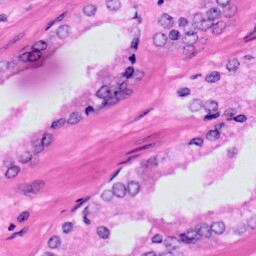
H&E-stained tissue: Prostate